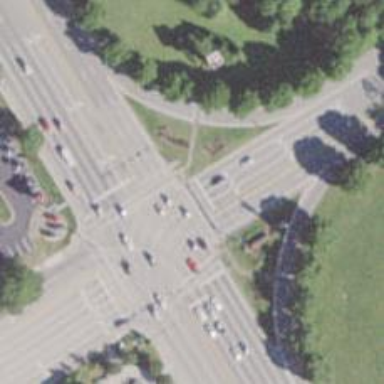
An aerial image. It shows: Footway with asphalt surface and marked crossing. The crossing is designated by lines.